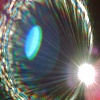
Label: sunburn